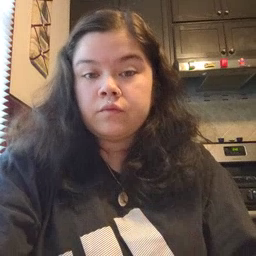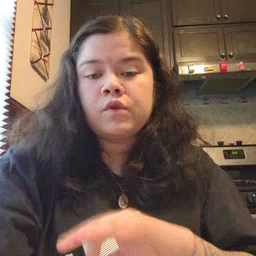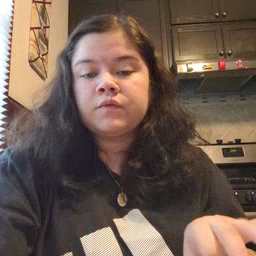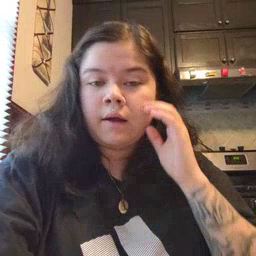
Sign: frenchfries